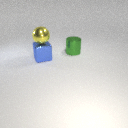
large yellow metal sphere above large blue metal cube